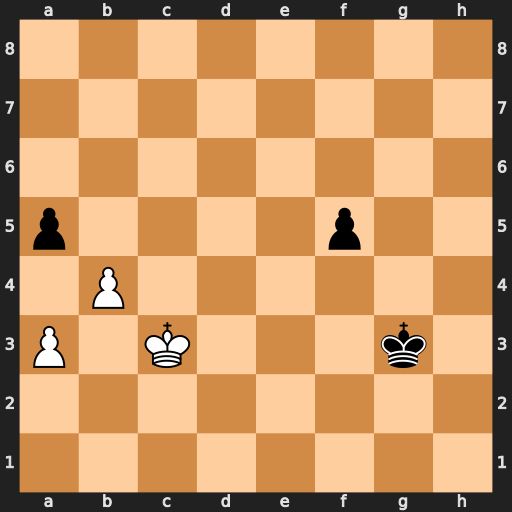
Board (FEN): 8/8/8/p4p2/1P6/P1K3k1/8/8
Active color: w
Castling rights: -
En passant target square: -
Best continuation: b5 f4 b6 f3 b7 f2 b8=Q+